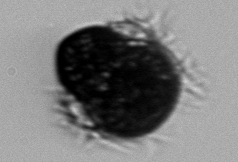
Label: Mesodinium